Question: I making a PHP script which is powered by a POST request mainly, and it shows an HTML form which is like a command prompt, how can I simulate the text adding? I mean something like this (Mac OS X Terminal):

This is my code:
HTML:
'''
<!DOCTYPE html>
<html lang="es">
<head>
<meta http-equiv="Content-Type" content="text/html; charset=utf-8">
<title>Terminal</title>
<link rel="stylesheet" href="style.css" type="text/css" />
</head>
<body>
<?php
include("co.php");
echo $prompt;
?>
</body>
</html>
'''
PHP:
'''
<?php
$command=$_POST['command'];
echo "<!DOCTYPE html>
<html lang="es">
<head>
<meta http-equiv="Content-Type" content="text/html; charset=utf-8">
<title>Terminal</title>
<link rel="stylesheet" href="style.css" type="text/css" />
</head>";
$prompt .= "<header><p>Today is: ".date("M d")." of ".date("o")."</p><p class="command"><label><form method="post" action="".$_SERVER['PHP_SELF']."" autocomplete=OFF>www@".$_SERVER['SERVER_NAME'].":~$><input name="command" type="text" id="command" size="40" maxlength="500" autofocus></label></form></p></header>";
$commandexp = explode(" ", $command);
if($commandexp[0] === "echo") {
$prompt .= $prompt.$commandexp[1].$prompt;
echo $prompt;
} else {
echo "command not found";
}
?>
'''
Thanks in advance :)
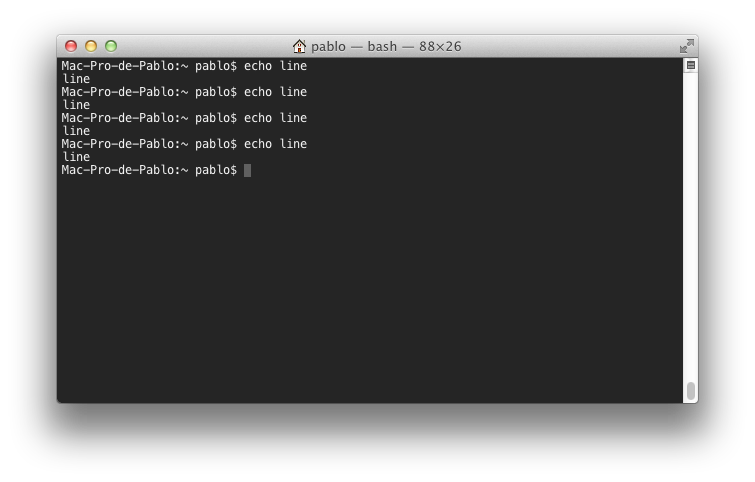
Answer: Add a textbox field with no border and transparent background at the end of your command lines
and when user hits "enter", it sends the post request and refresh the list.